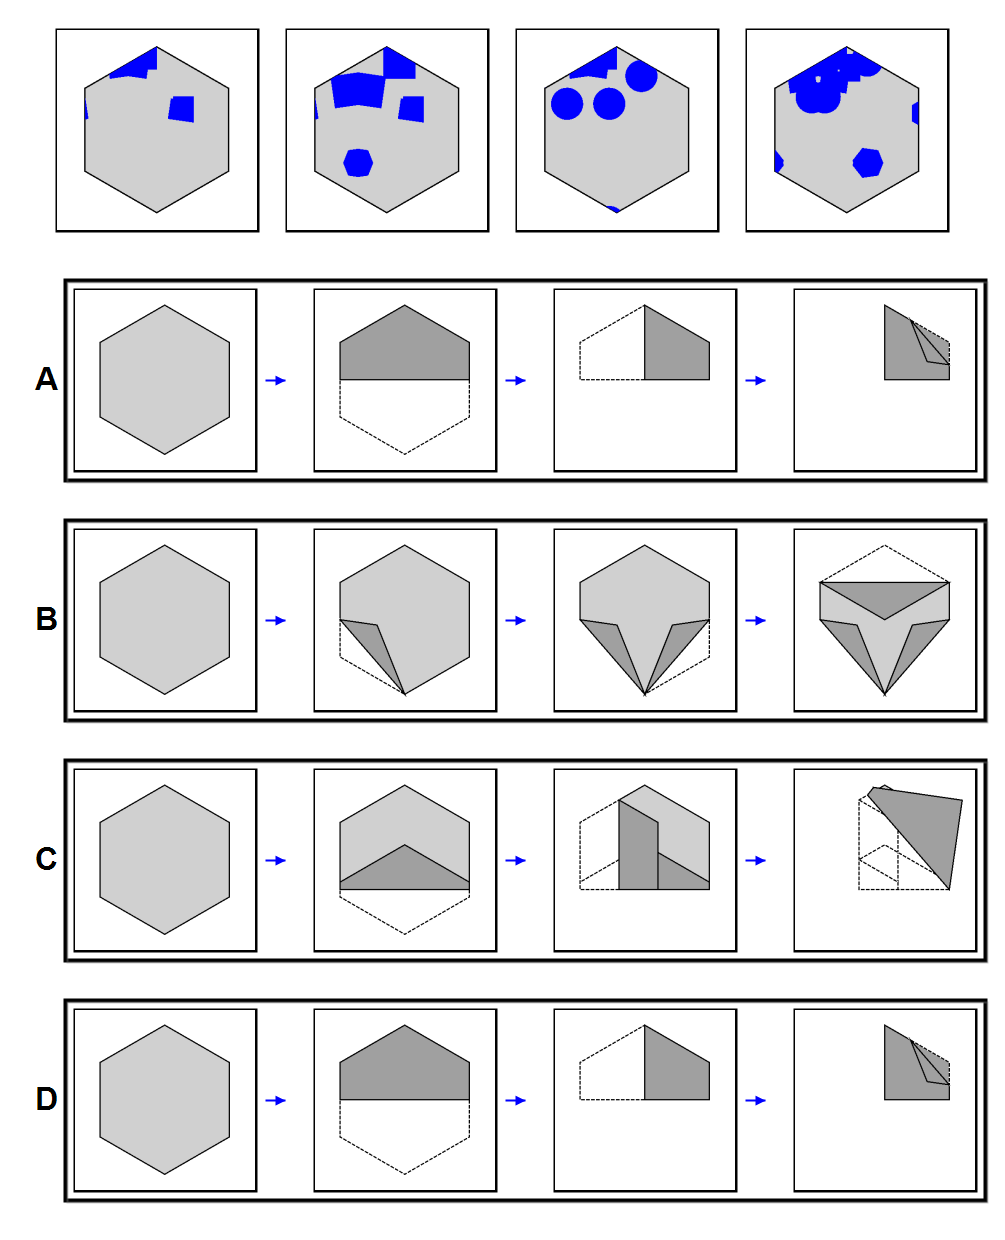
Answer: C